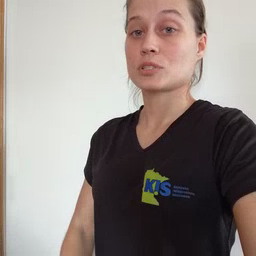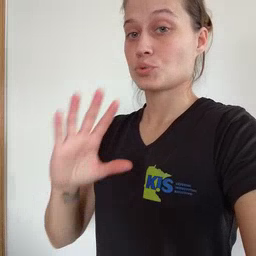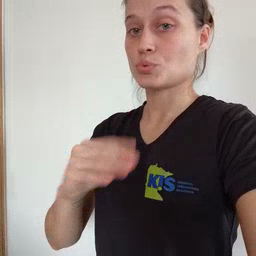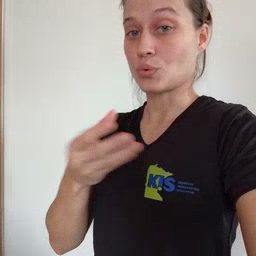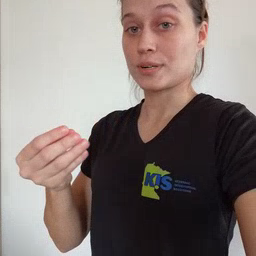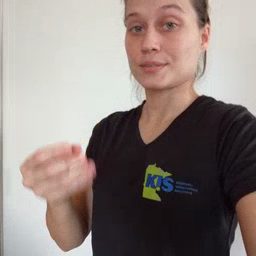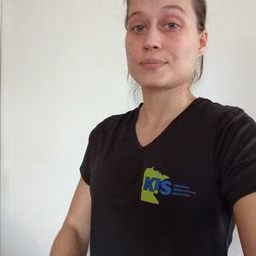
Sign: story